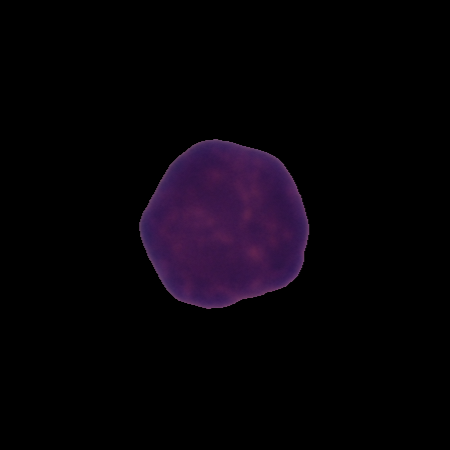
Label: healthy